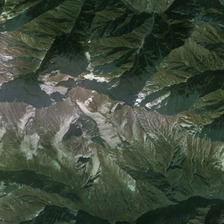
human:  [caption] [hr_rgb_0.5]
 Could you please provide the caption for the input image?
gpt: there is snow on the ridge .

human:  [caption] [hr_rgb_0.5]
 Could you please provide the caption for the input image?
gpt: there is snow on the ridge .

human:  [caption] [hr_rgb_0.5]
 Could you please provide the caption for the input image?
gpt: this huge mountain is partly covered with snow at its ridge .

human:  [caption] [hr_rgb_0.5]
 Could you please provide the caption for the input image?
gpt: there is snow on the ridge .

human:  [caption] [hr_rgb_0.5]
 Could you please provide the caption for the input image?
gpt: it is a piece of irregular green mountains .